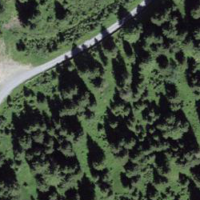
EUNIS habitat code: 43
Species observed at this site:
Cupido minimus
Orthilia secunda